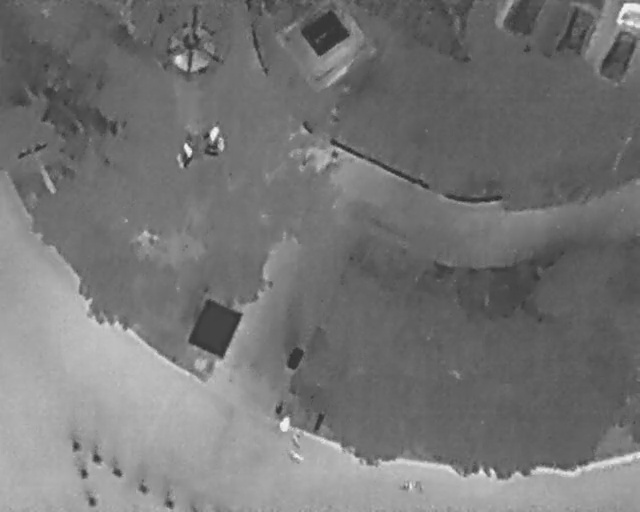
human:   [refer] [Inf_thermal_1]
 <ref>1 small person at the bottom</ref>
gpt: <box>[[45, 87, 47, 90, 38]]</box>

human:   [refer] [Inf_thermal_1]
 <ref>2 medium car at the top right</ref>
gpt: <box>[[85, 0, 95, 10, 2], [79, -1, 84, 8, 2]]</box>